Question: I am using Neo4j 2.1.2 community edition. When I point neo4j to the database I created and login to webadmin, it shows the relationship type and and Labels I created in my code but when i try to fetch the nodes and relationship it does not list any thing.
See the screenshot attached.
I am creating my database using following piece of code.
'''
import org.neo4j.graphdb.GraphDatabaseService;
import org.neo4j.graphdb.Label;
import org.neo4j.graphdb.Node;
import org.neo4j.graphdb.Relationship;
import org.neo4j.graphdb.RelationshipType;
import org.neo4j.graphdb.Transaction;
import org.neo4j.graphdb.factory.GraphDatabaseFactory;
public class HelloWorld {
private GraphDatabaseService m_databaseService;
private Node m_firstNode;
private Node m_secondNode;
private Relationship m_relationship;
public static void main(String[] args) {
new HelloWorld().startApplication();
}
private void startApplication() {
createDatabase();
createNodesAndrelationship();
shutDownDB();
}
private void createDatabase() {
m_databaseService = new GraphDatabaseFactory().newEmbeddedDatabase("E:\ERM\RoutingData\neo4j");
}
private void createNodesAndrelationship() {
Transaction tx = m_databaseService.beginTx();
try {
m_firstNode = m_databaseService.createNode();
m_firstNode.addLabel(new Label() {
@Override
public String name() {
return "Demo";
}
});
m_firstNode.setProperty("message", "Hello");
System.out.println("Created First Node.");
m_secondNode = m_databaseService.createNode();
m_secondNode.setProperty("message", "world !");
m_secondNode.addLabel(new Label() {
@Override
public String name() {
return "Demo";
}
});
System.out.println("Created Second Node.");
m_relationship = m_firstNode.createRelationshipTo(m_secondNode, RelType.KNOWS);
m_relationship.setProperty("message", "bravo neo4j !");
System.out.println("Created relationship.");
tx.success();
} finally {
tx.failure();
}
System.out.println(m_firstNode.getProperty("message").toString() + " " + m_relationship.getProperty("message") + " " + m_secondNode.getProperty("message"));
}
private void shutDownDB() {
m_databaseService.shutdown();
System.out.println("Database shutdown completed.");
}
private static enum RelType implements RelationshipType {
KNOWS
}
'''
}
Please suggest what am I doing wrong.
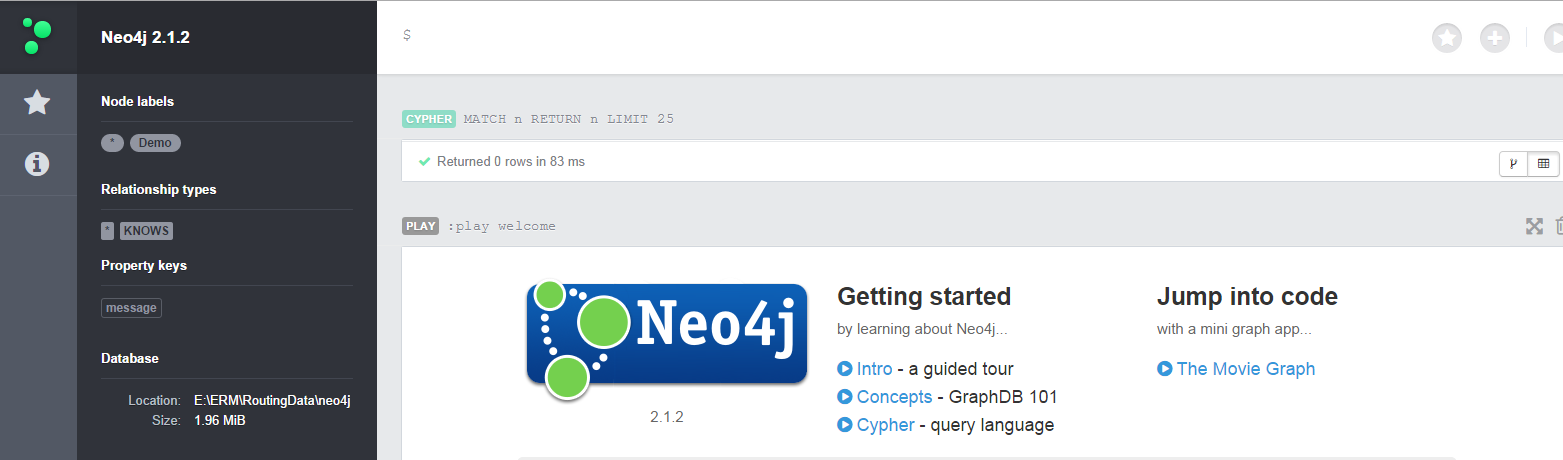
Answer: You are rolling back the transaction rather than committing it.
Replace 'tx.failure()' with 'tx.close()'.
Also, this line needs to be moved before the 'tx.close()' call, to avoid an 'org.neo4j.graphdb.NotInTransactionException':
'''
System.out.println(m_firstNode.getProperty("message").toString() + " " + m_relationship.getProperty("message") + " " + m_secondNode.getProperty("message"));
'''